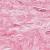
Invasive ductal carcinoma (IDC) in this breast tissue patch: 0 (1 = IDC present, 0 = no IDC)